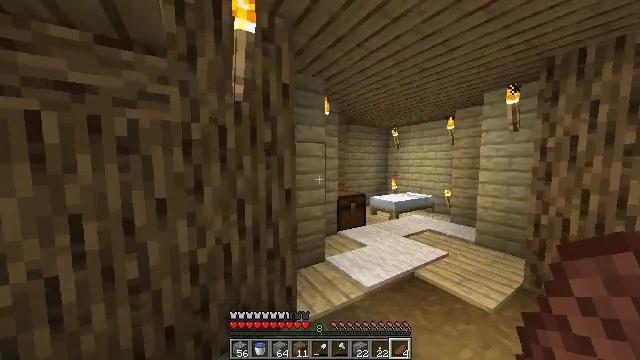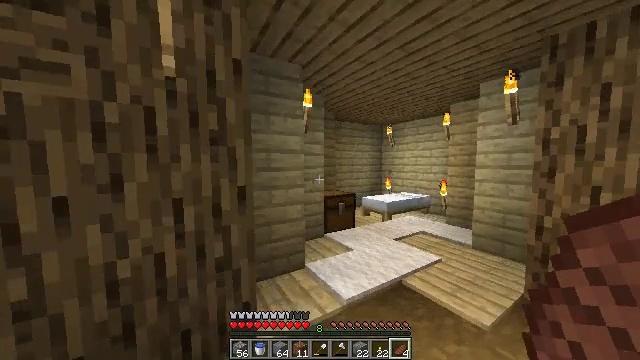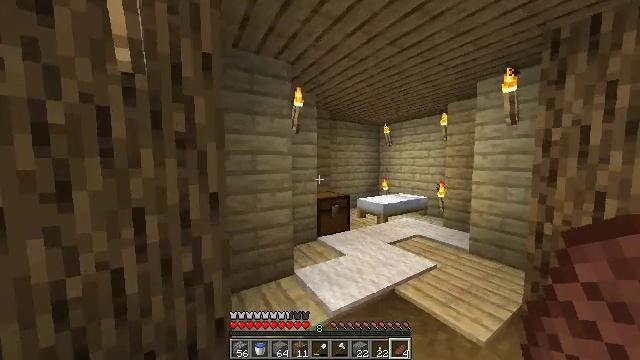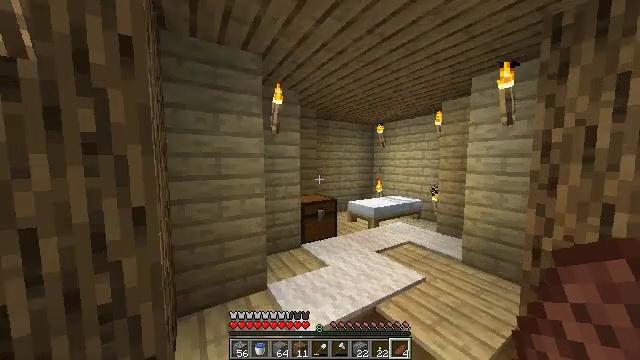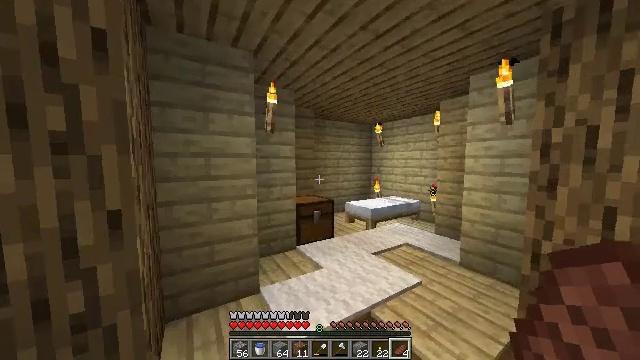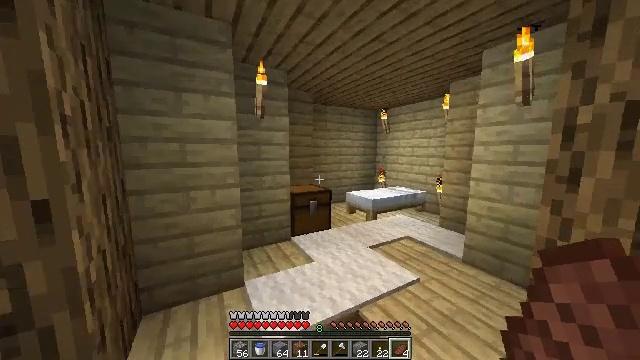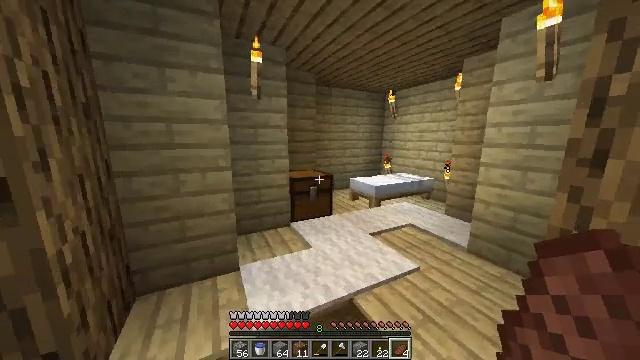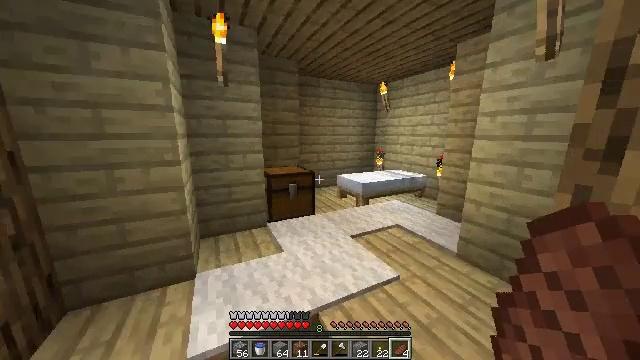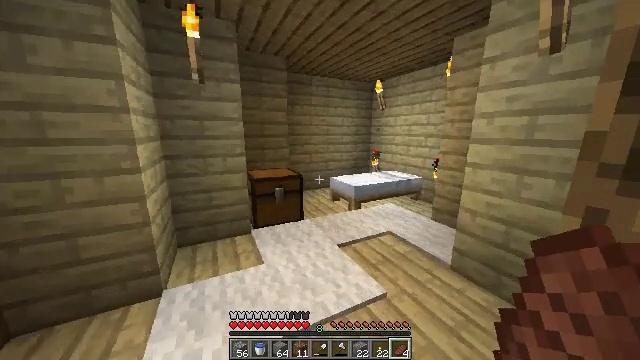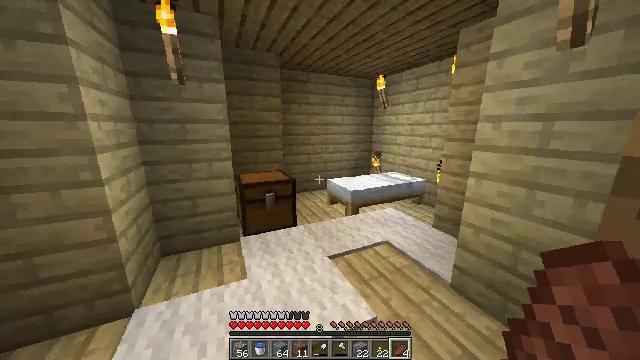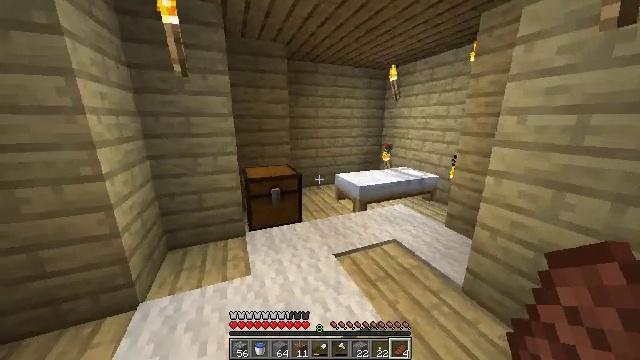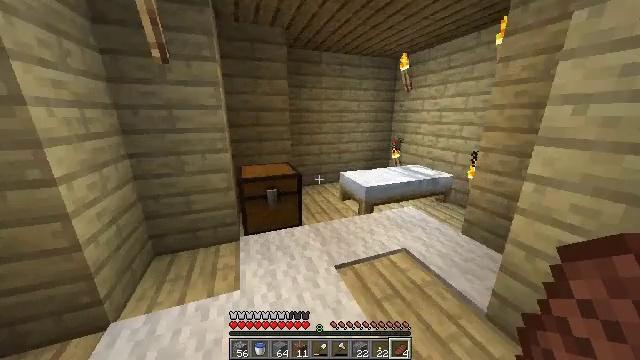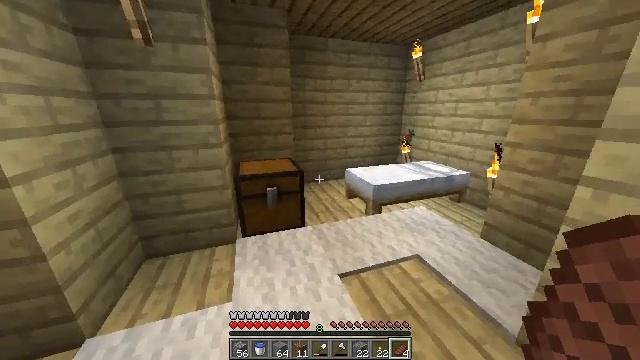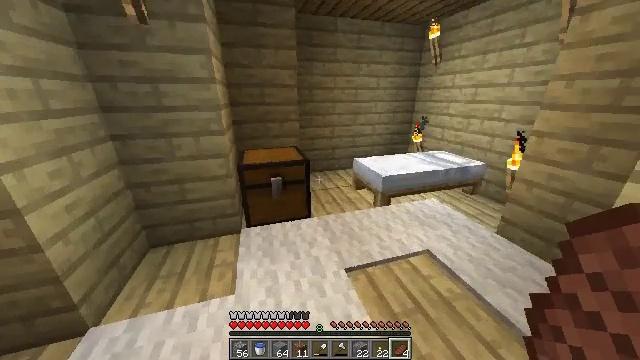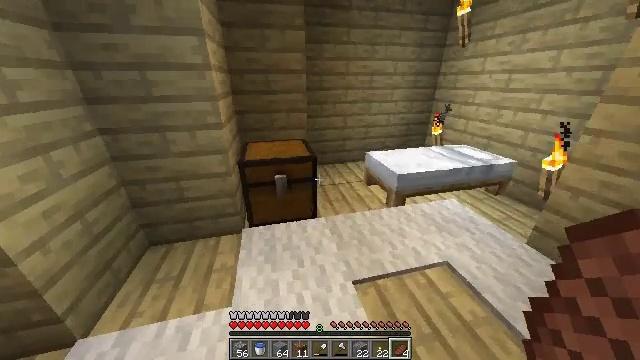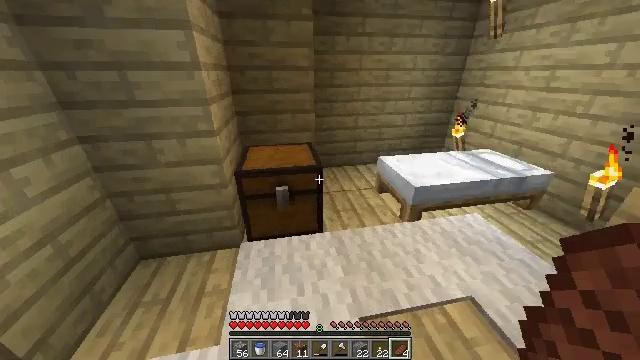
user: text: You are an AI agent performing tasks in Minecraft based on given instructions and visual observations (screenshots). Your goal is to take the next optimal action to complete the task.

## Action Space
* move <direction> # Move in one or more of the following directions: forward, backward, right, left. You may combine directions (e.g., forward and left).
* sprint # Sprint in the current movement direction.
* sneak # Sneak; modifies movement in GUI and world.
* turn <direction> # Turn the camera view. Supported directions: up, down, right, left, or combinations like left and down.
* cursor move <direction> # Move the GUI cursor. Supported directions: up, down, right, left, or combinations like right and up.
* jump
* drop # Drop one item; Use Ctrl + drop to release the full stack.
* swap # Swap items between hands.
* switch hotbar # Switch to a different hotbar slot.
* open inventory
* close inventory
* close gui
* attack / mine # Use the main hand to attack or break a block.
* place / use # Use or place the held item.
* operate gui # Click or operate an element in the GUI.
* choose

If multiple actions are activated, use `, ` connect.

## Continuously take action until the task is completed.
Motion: motion action
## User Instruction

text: Organize stones in the crafting table to craft stone bricks.
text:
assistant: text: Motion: move forward and move right
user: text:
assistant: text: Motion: move forward and move right
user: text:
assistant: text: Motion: move forward and move right
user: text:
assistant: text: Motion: move forward and move right
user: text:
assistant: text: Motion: move forward and move right, turn left and down
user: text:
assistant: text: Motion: move forward and move right, turn left and down
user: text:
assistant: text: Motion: move forward and move right, turn down
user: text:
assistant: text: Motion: move forward and move right
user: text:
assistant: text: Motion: move forward and move right, turn left
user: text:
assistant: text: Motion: move forward, turn left and down
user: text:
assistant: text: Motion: move forward, turn left and down
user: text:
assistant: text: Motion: move forward, turn left and down
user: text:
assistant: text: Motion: move forward, turn left and down
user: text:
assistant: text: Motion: move forward, turn left and down
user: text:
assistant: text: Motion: turn left and down
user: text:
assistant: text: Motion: turn left
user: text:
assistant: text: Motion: turn left and down
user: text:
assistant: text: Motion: turn left
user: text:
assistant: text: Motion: no_op
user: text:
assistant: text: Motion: no_op
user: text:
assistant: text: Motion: no_op
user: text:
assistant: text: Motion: no_op
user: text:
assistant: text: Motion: no_op
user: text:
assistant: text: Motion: no_op
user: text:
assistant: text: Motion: use / place
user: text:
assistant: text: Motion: use / place
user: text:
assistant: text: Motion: use / place
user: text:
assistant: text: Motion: no_op
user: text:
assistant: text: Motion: no_op
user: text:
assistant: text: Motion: open gui